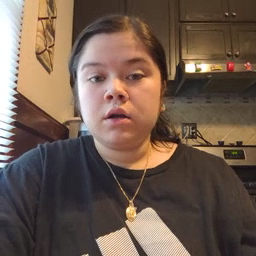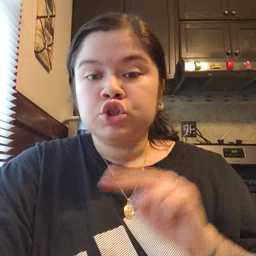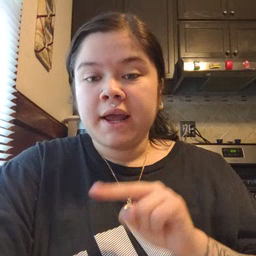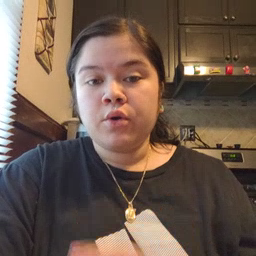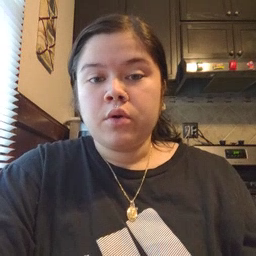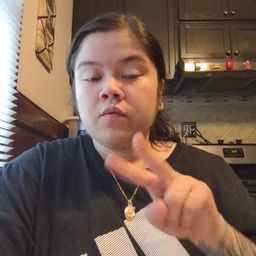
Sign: chair